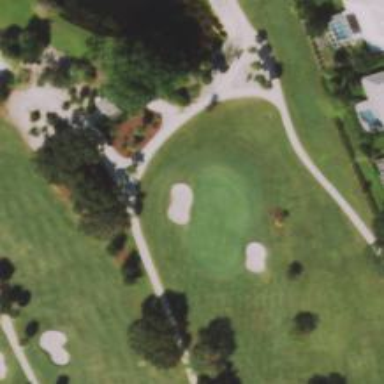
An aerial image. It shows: Golf hole.